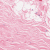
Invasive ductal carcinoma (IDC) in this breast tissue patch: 0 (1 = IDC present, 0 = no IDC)